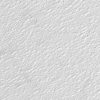
Atmospheric dust classification: not_dusty